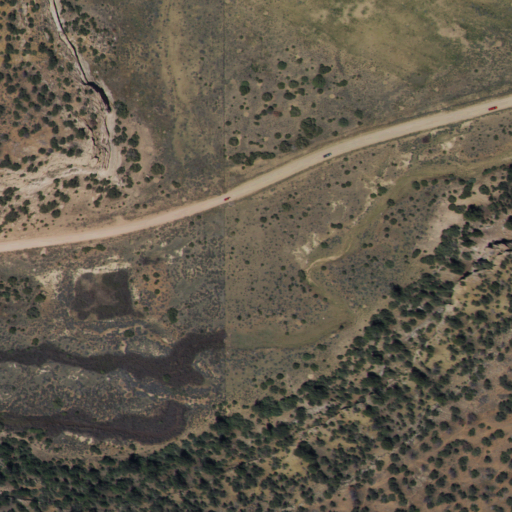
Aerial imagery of valley in New Mexico named Togeye Canyon containing shrub, evergreen forest, and open development